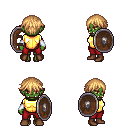
a pixel art fantasy rpg character, female body template, orc, green skin, gold chest armor, red pants, light blonde short bangs hairstyle, white cloth bracers, brown shoes, shield, four views (front, back, left, right), 2x2 character sprite sheet, small pixel art, hard edges, no anti-aliasing